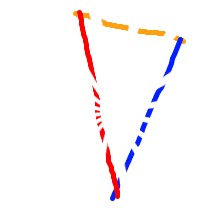
Shape: triangle